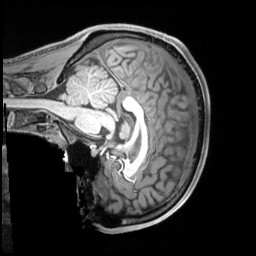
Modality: T1w
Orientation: sagittal
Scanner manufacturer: siemens
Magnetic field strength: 3 T
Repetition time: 2.5 s
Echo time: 0.00218 s